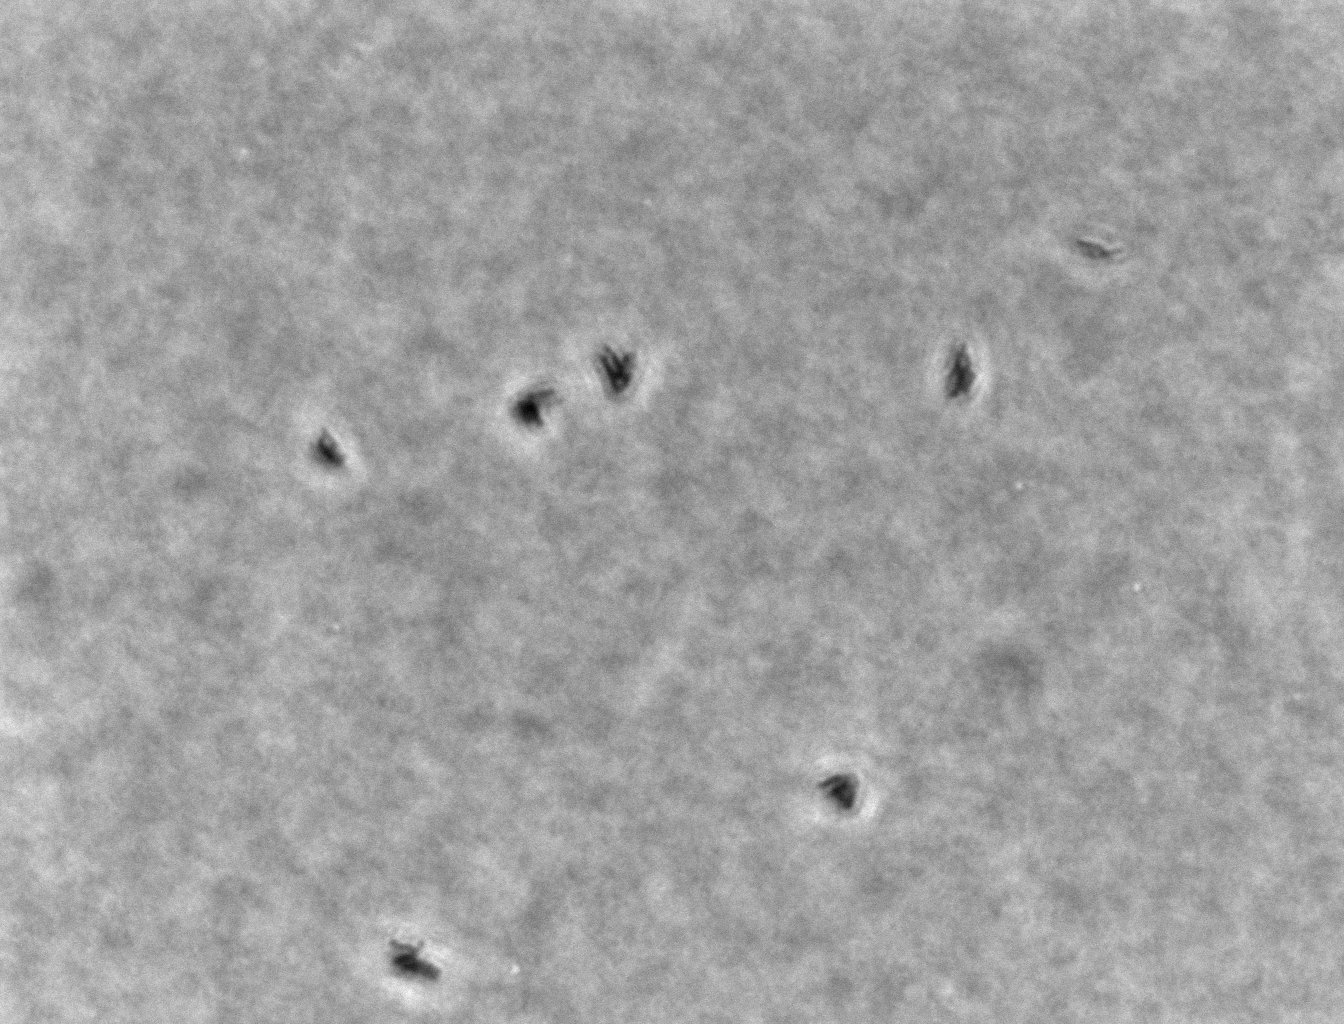
various_fewshot